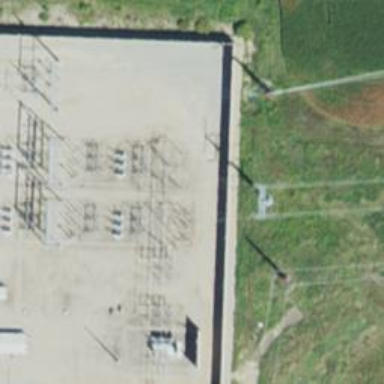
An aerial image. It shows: Switch used for power control.